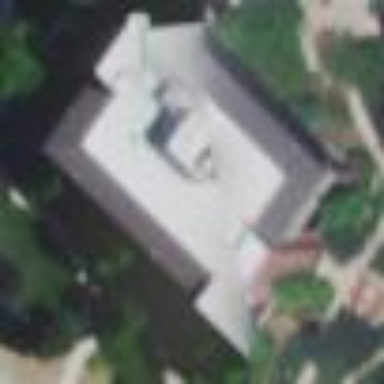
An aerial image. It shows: Building.